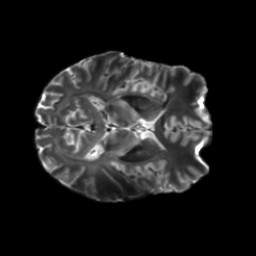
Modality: T2w
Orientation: axial
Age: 30
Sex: female
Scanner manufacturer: siemens
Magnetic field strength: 6.98 T
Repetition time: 7.776 s
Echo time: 0.076 s